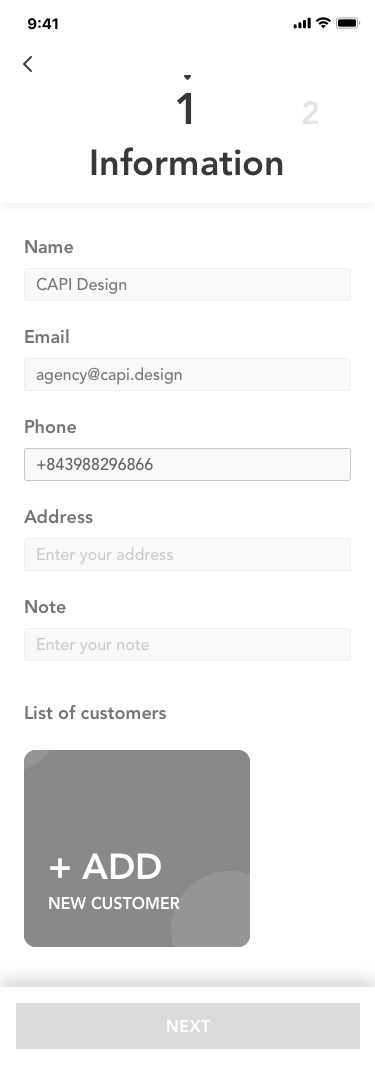
Text in this UI design:
Name
Email
Phone
Address
Note
List of customers
NEW CUSTOMER
+ ADD
2
1
Information